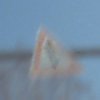
Verkehrszeichen: Gefahrenstelle
Umgebung: Outdoor, Suburban
Tageszeit: MorningAfternoon
Wetter: PartlyCloudy
Licht: Natural
Jahreszeit: NotSpecified
Kontrast: HighContrast